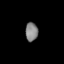
Tissue: lung
Cell type: Endothelial cells
Senescence score: 0.6343
Nuclear area (px): 231
Mean DAPI intensity: 129.688